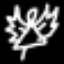
Label: angel